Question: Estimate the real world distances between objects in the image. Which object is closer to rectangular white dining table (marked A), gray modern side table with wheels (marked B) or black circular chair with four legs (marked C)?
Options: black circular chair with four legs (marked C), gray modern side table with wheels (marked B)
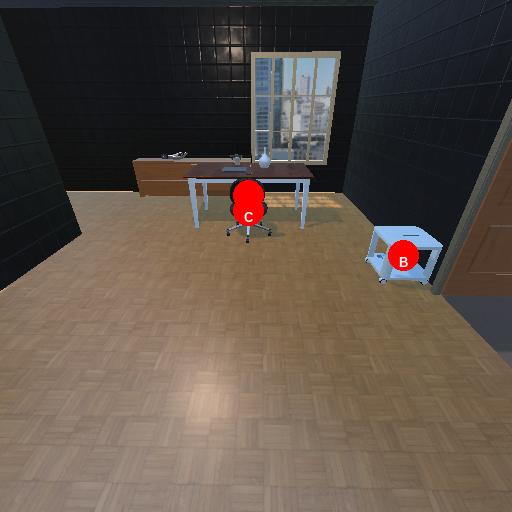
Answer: black circular chair with four legs (marked C)